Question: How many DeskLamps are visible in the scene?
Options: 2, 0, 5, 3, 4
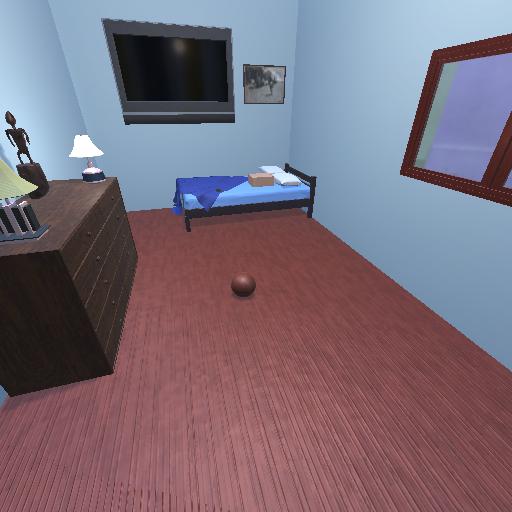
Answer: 2